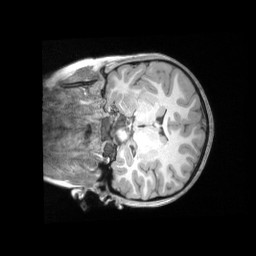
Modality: T1w
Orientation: coronal
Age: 9
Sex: female
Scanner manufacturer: siemens
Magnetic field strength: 3 T
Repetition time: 2.53 s
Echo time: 0.00164 s